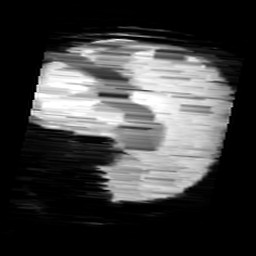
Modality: minIP
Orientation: sagittal
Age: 14
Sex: female
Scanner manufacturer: siemens
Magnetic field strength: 3 T
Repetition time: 0.027 s
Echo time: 0.02 s